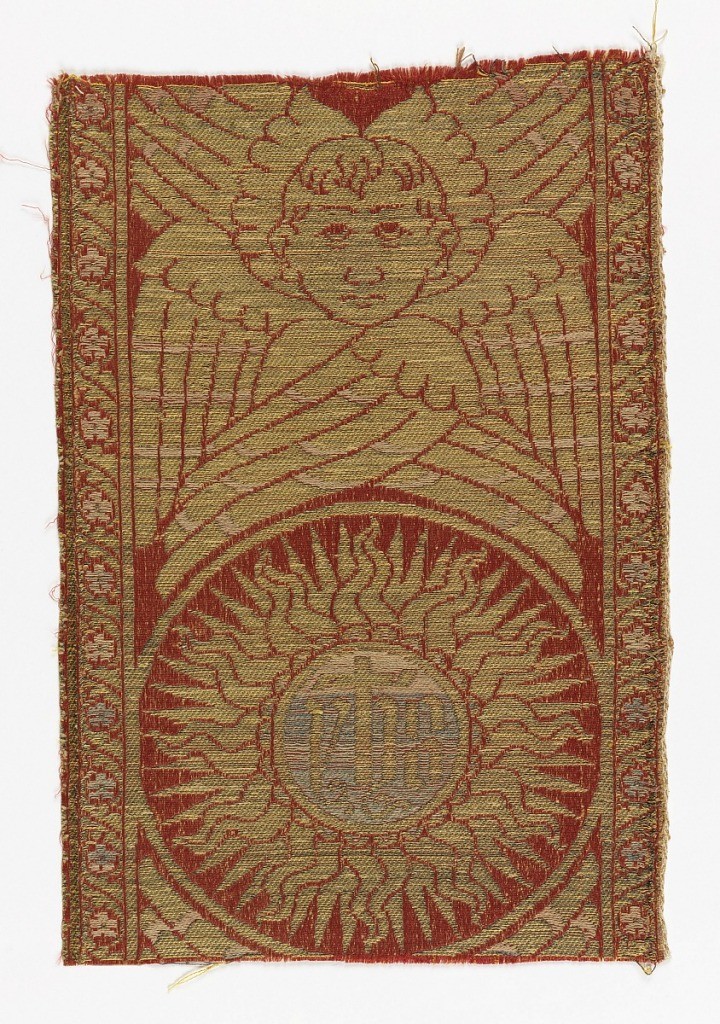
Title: Fragment of an orphrey band
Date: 16th century
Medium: silk, metal-wrapped linen core yarn Technique: compound satin weave Label: Silk metal-wrapped linen compound satin weave
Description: Poly-winged angel over a flaming circle enclosing 'IHS'.